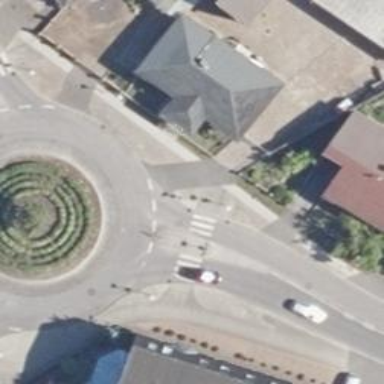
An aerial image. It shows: Uncontrolled zebra crossing with pedestrian island.